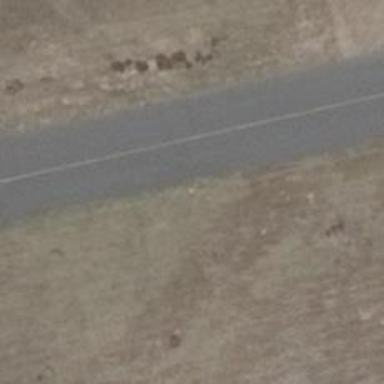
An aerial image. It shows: Taxiway edge marked with aviation lights.